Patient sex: F
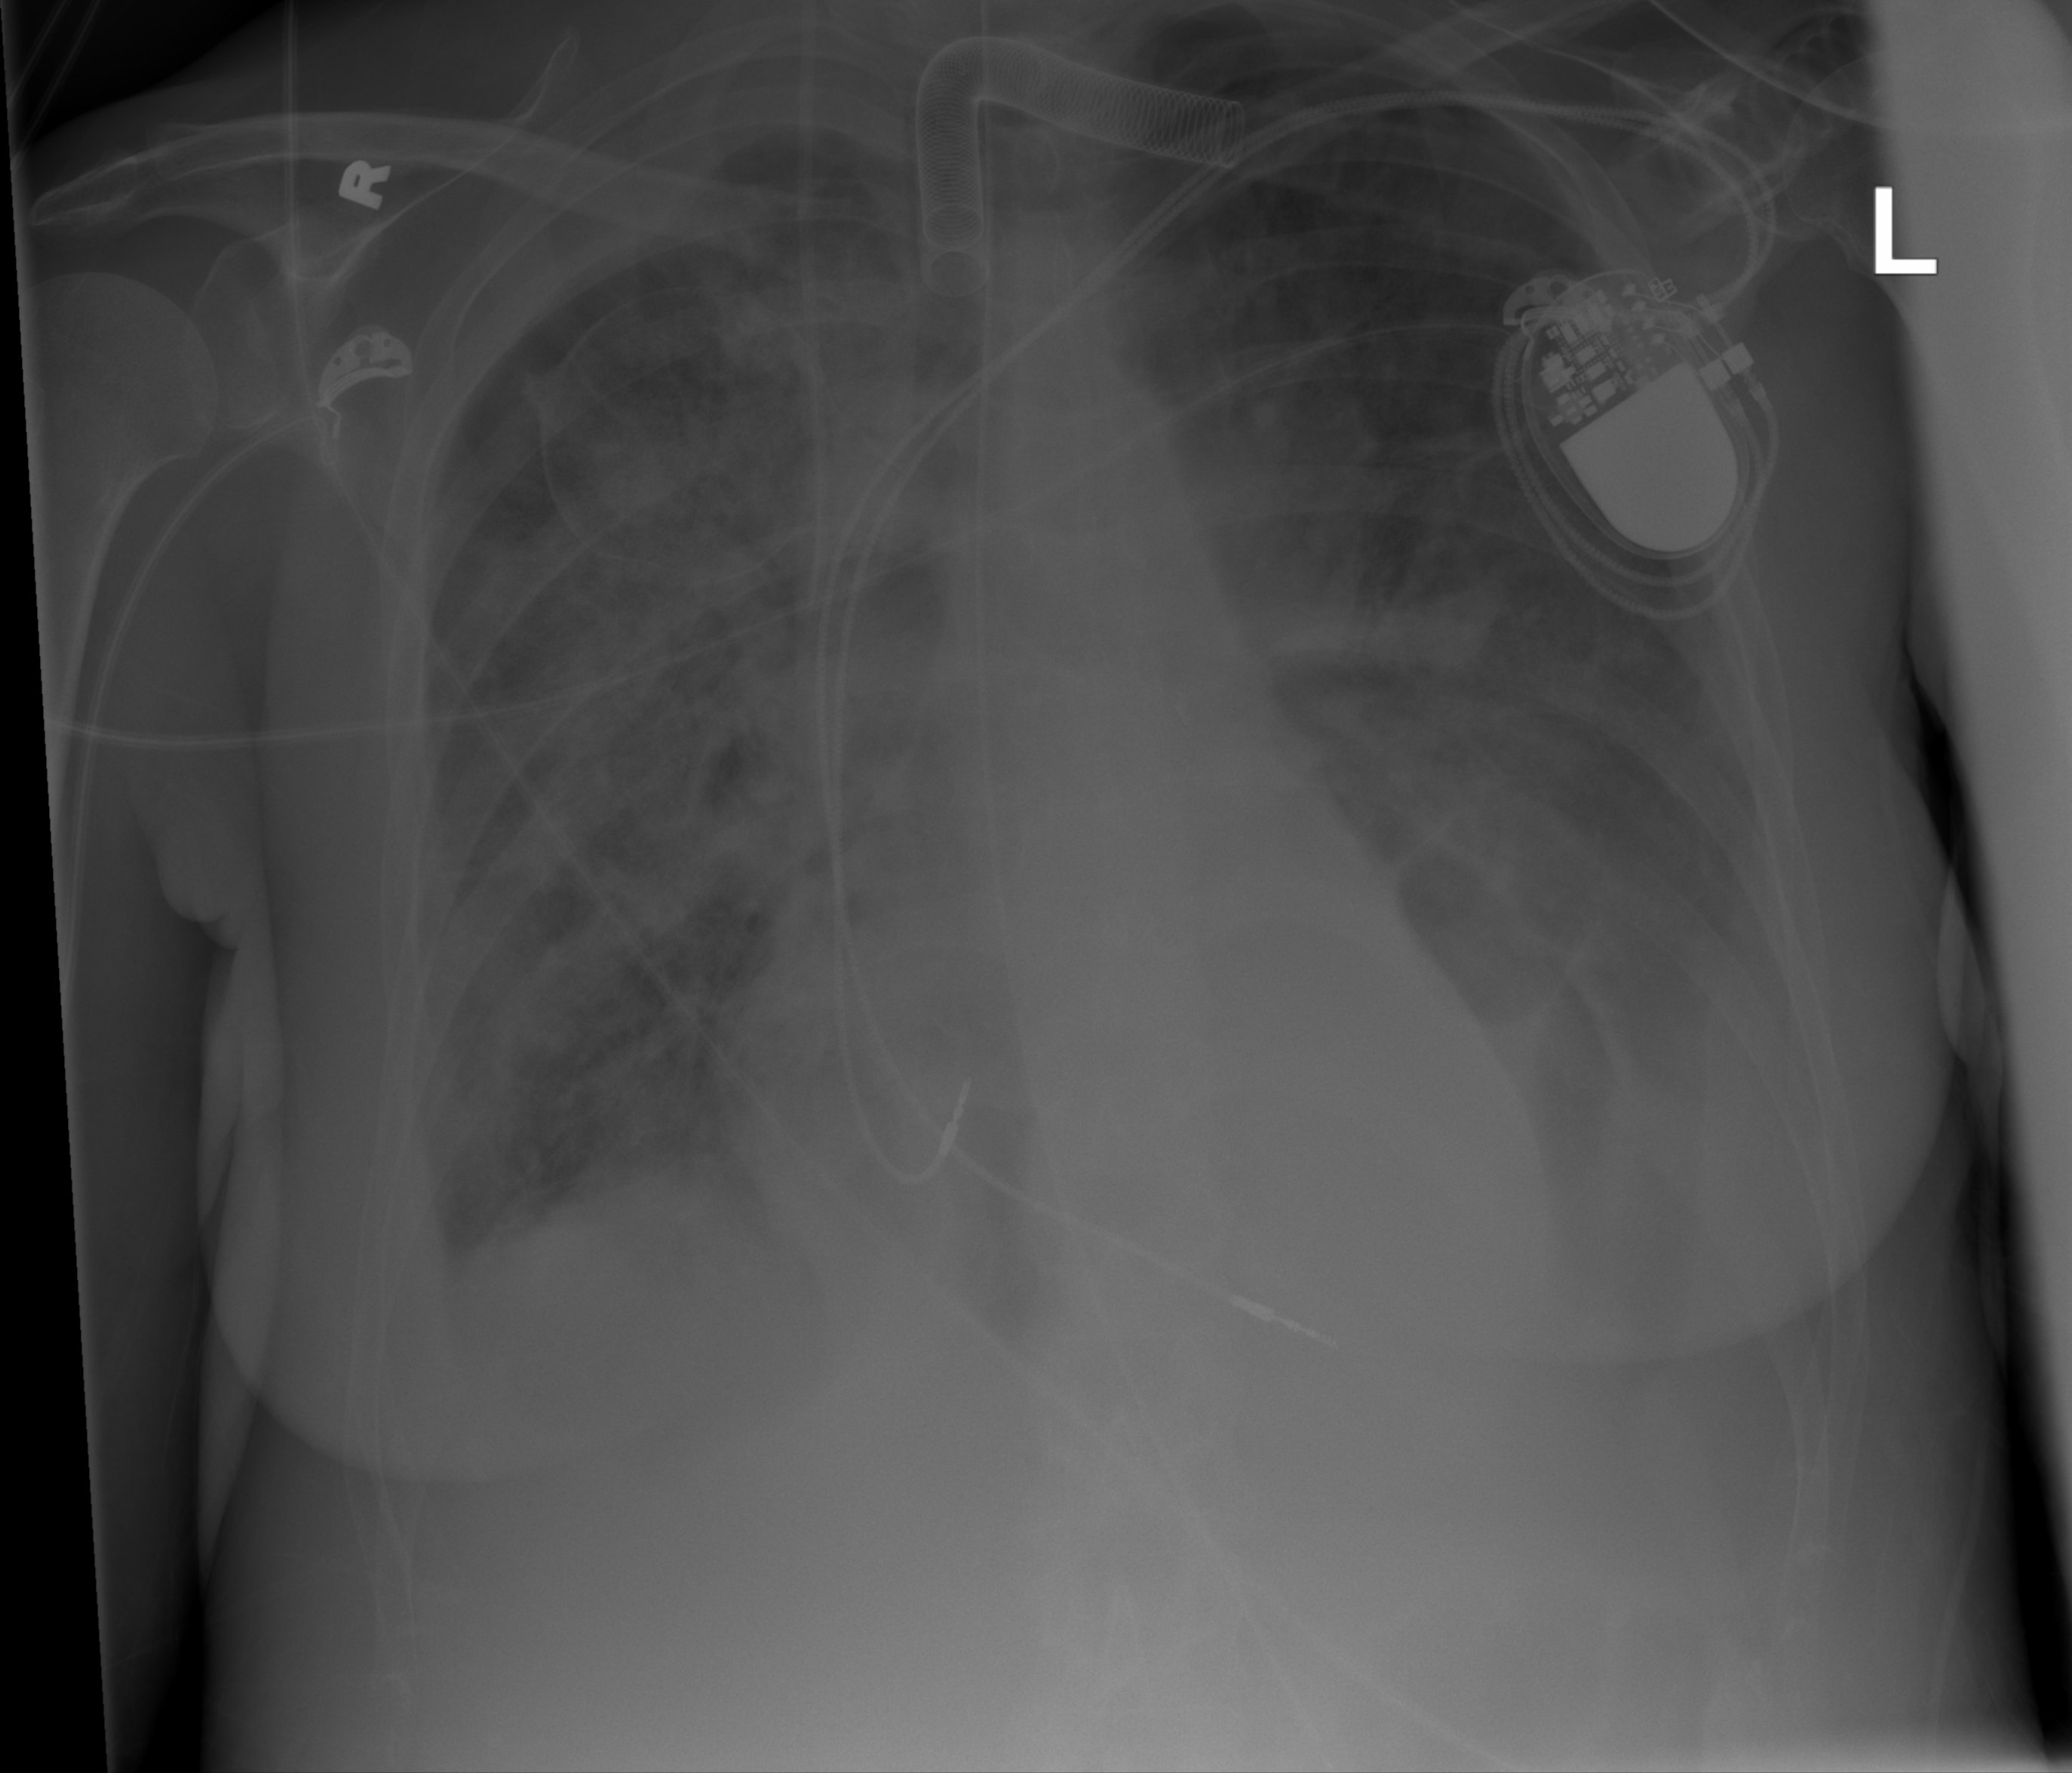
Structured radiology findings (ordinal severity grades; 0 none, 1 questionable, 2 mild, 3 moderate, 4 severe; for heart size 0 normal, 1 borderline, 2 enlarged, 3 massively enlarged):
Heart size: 0
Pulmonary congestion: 3
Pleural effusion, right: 2
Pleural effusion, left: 2
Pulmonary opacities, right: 3
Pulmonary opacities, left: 3
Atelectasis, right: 2
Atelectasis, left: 2